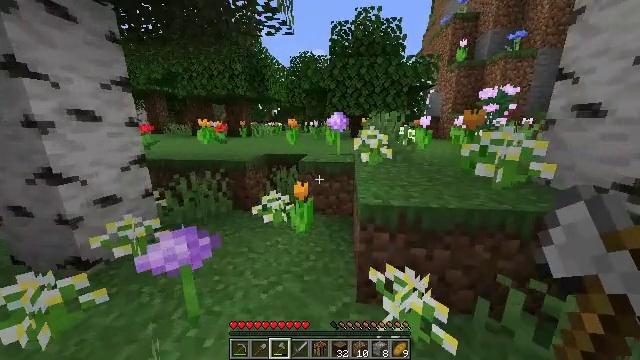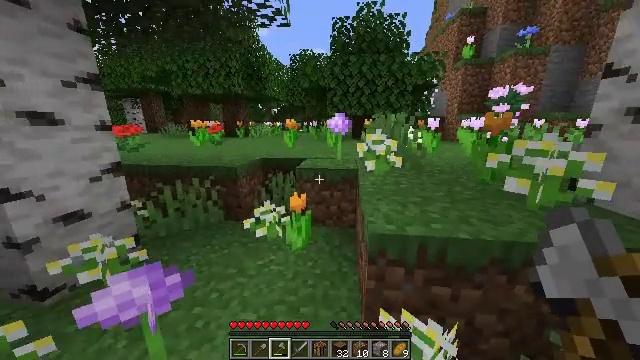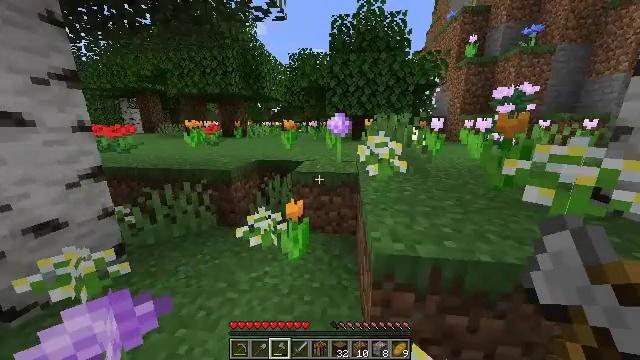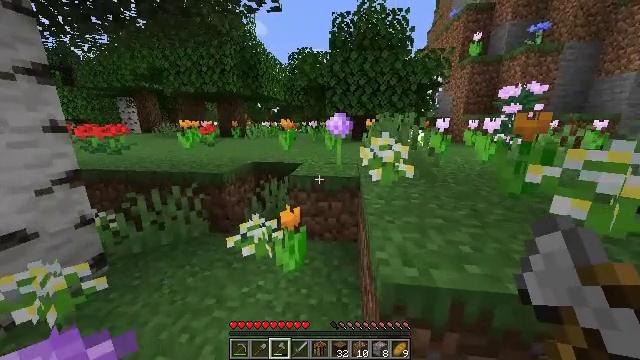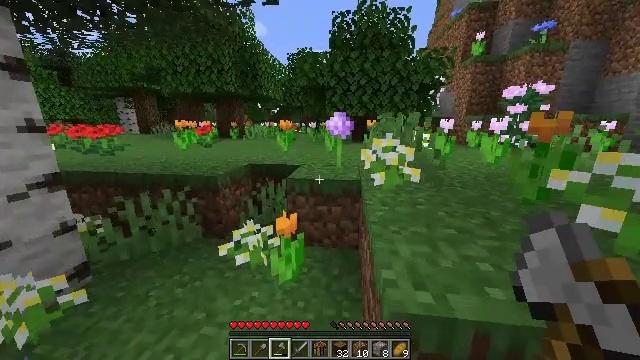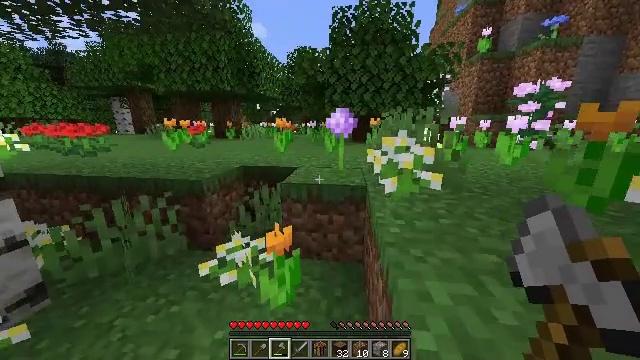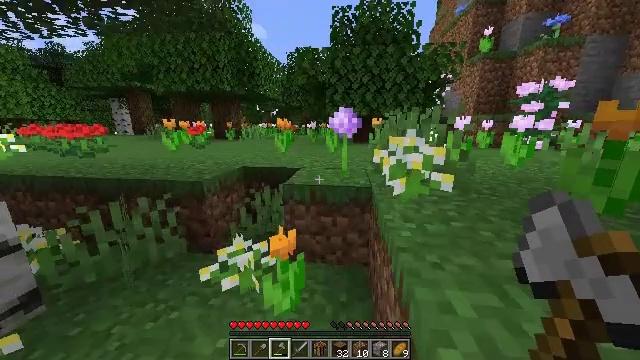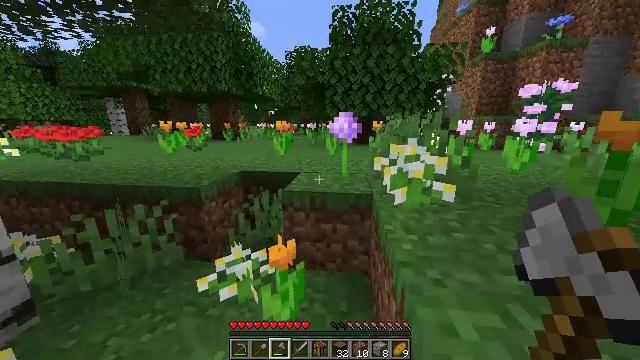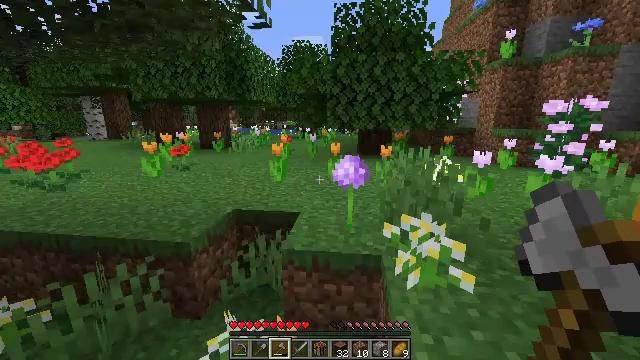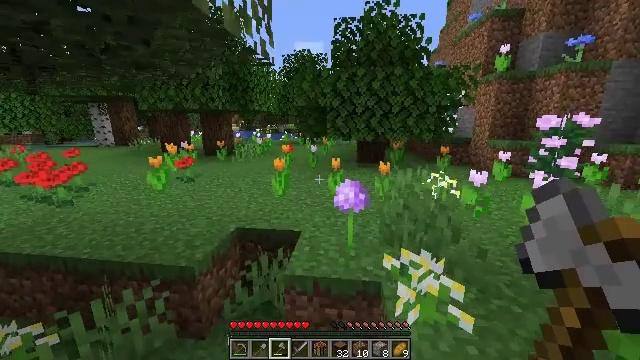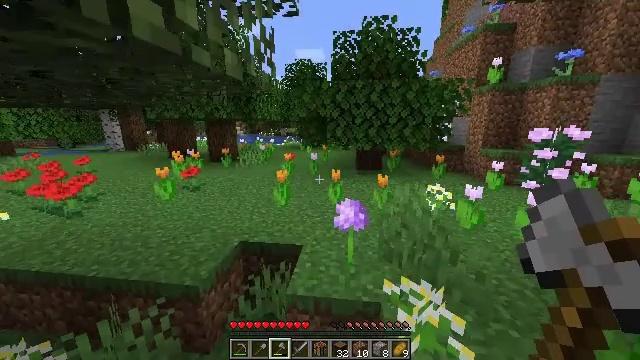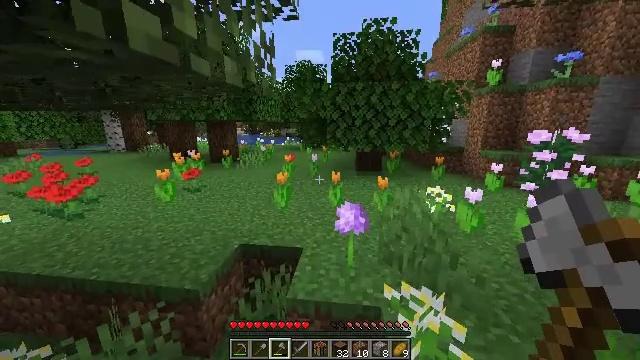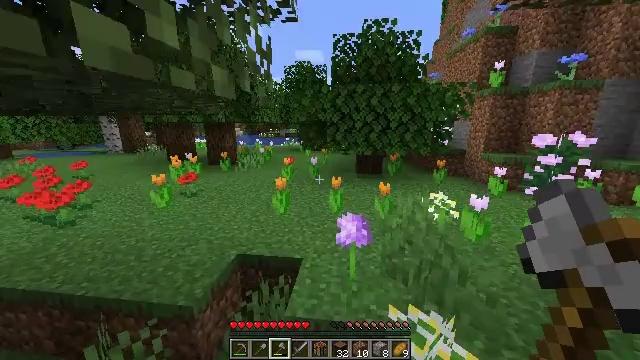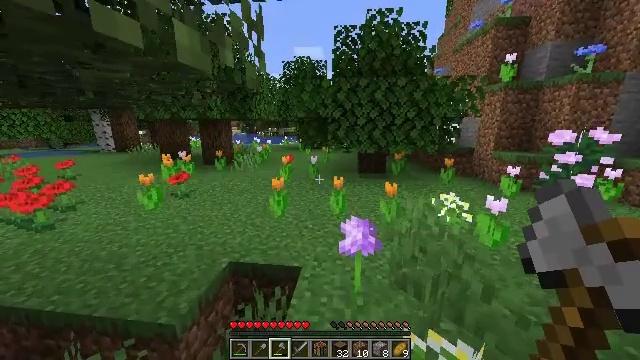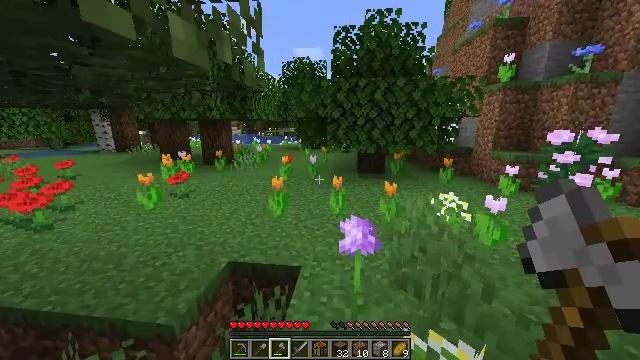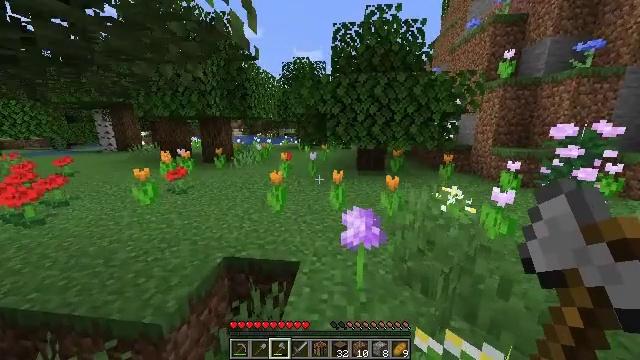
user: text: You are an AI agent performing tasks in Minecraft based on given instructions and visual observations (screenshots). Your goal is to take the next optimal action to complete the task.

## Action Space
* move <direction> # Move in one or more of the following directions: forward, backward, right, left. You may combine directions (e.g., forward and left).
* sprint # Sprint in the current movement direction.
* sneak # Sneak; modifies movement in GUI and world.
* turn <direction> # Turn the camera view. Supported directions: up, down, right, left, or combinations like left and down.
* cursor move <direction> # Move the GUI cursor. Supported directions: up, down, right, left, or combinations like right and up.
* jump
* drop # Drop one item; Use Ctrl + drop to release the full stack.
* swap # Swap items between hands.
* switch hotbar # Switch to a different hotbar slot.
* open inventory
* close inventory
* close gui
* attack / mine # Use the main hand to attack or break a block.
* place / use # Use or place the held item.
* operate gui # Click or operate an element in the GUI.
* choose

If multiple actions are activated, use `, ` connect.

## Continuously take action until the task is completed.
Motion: motion action
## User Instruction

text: Harvest an orange tulip.
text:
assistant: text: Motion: move forward, sprint
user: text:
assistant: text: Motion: move forward, sprint
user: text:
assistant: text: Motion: move forward, sprint
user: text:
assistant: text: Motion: move forward, sprint
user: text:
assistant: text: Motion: move forward, sprint
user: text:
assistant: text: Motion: move forward, sprint
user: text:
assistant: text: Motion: move forward, sprint, jump
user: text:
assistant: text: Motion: move forward, sprint, jump
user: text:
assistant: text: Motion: move forward, sprint, jump
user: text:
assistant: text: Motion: move forward, sprint, jump
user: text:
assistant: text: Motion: move forward, sprint, jump
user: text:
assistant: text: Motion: move forward, sprint, jump
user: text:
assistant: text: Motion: move forward, sprint, jump
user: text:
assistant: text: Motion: move forward, sprint, jump
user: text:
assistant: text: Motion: move forward, sprint, jump
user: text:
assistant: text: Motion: move forward, sprint, jump
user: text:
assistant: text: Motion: move forward, sprint, jump
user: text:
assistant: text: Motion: move forward, sprint, jump
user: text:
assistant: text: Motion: move forward, sprint, jump
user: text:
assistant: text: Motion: move forward, sprint, jump
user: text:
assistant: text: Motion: move forward, sprint, jump
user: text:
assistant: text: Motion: move forward, sprint, jump
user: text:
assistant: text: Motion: move forward, sprint, jump
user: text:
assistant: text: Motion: move forward, sprint, jump
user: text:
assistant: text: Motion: move forward, sprint, jump
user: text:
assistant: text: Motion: move forward, sprint, jump
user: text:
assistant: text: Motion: move forward, sprint, turn left, jump
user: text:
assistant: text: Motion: move forward, sprint, turn left and down, jump
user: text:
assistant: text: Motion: move forward, sprint, turn left and down
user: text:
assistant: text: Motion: move forward, sprint, turn left